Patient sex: M
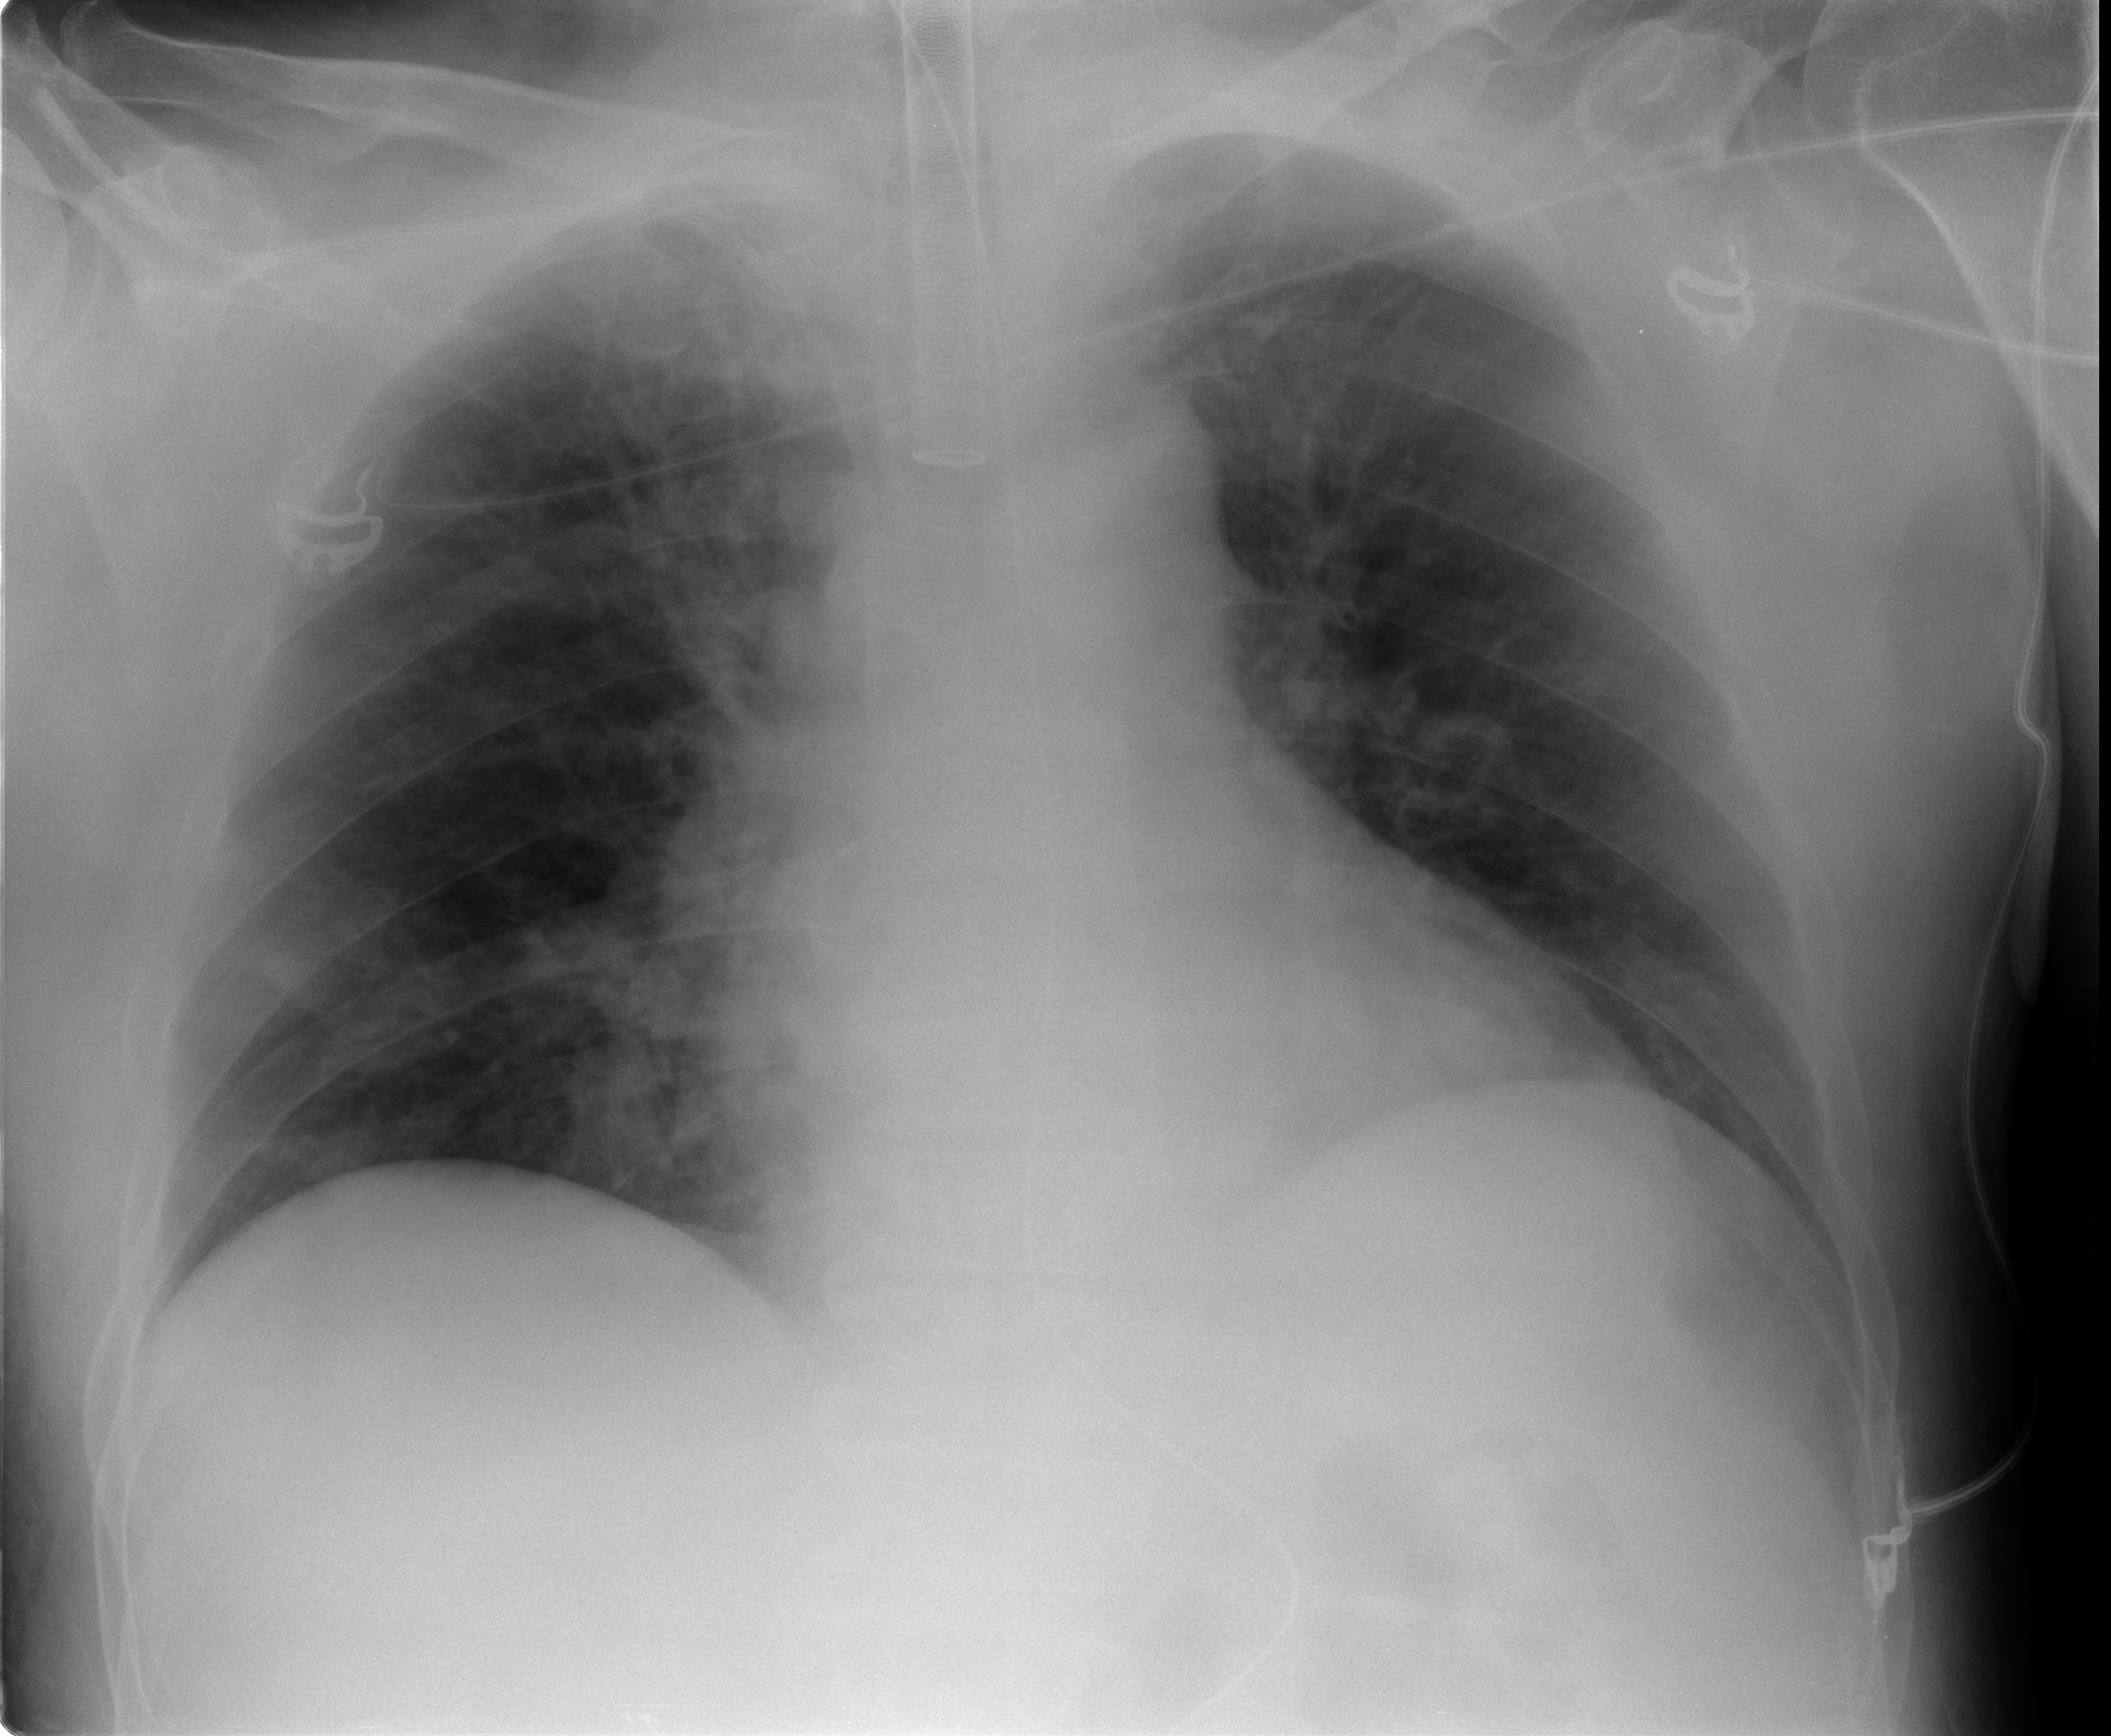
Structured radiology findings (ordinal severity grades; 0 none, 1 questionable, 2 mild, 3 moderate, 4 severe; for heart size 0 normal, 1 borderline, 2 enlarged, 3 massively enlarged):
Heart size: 1
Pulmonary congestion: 2
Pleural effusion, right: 0
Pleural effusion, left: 2
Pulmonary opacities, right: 2
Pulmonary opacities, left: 0
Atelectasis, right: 2
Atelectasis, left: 2